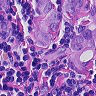
Metastatic tissue present: yes